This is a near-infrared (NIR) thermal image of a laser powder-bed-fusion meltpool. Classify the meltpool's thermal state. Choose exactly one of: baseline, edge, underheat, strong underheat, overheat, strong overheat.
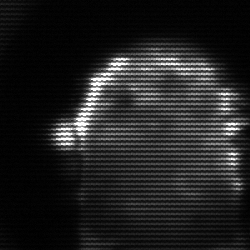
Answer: baseline